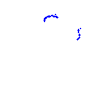
Particle: kaon